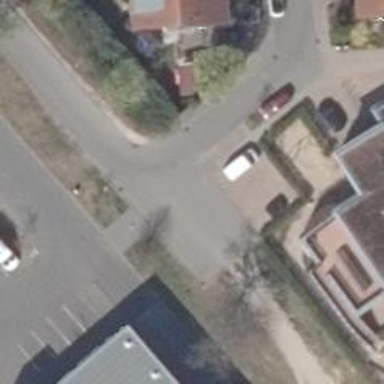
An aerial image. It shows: Asphalt road in living street.